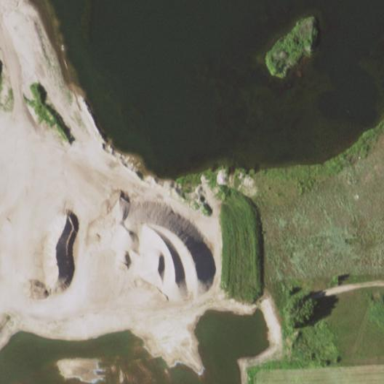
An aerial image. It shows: Quarry with sand and gravel resources.